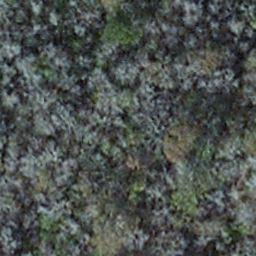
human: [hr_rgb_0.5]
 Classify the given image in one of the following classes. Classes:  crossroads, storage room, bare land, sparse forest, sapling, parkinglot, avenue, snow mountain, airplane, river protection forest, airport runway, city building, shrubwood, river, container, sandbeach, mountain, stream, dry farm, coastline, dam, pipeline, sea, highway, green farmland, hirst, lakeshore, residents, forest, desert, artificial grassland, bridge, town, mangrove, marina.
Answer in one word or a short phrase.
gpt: sapling